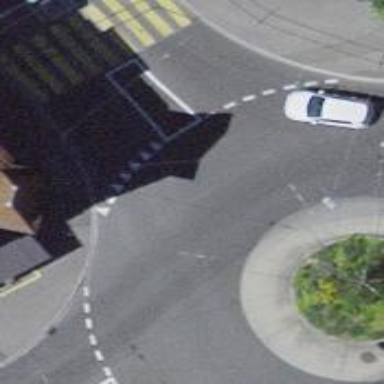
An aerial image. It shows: Tertiary road with asphalt surface leading to roundabout. The road has trolley wires.